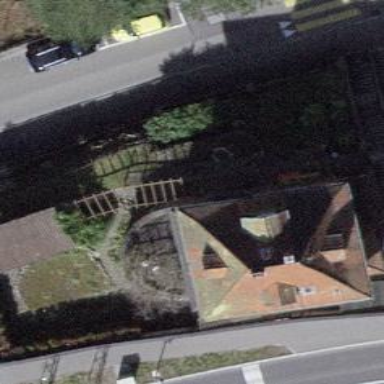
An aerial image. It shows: Detached building.